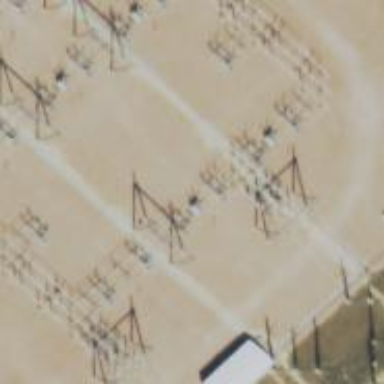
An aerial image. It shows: Switch for power supply.